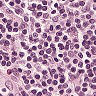
Metastatic tissue present: no